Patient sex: M
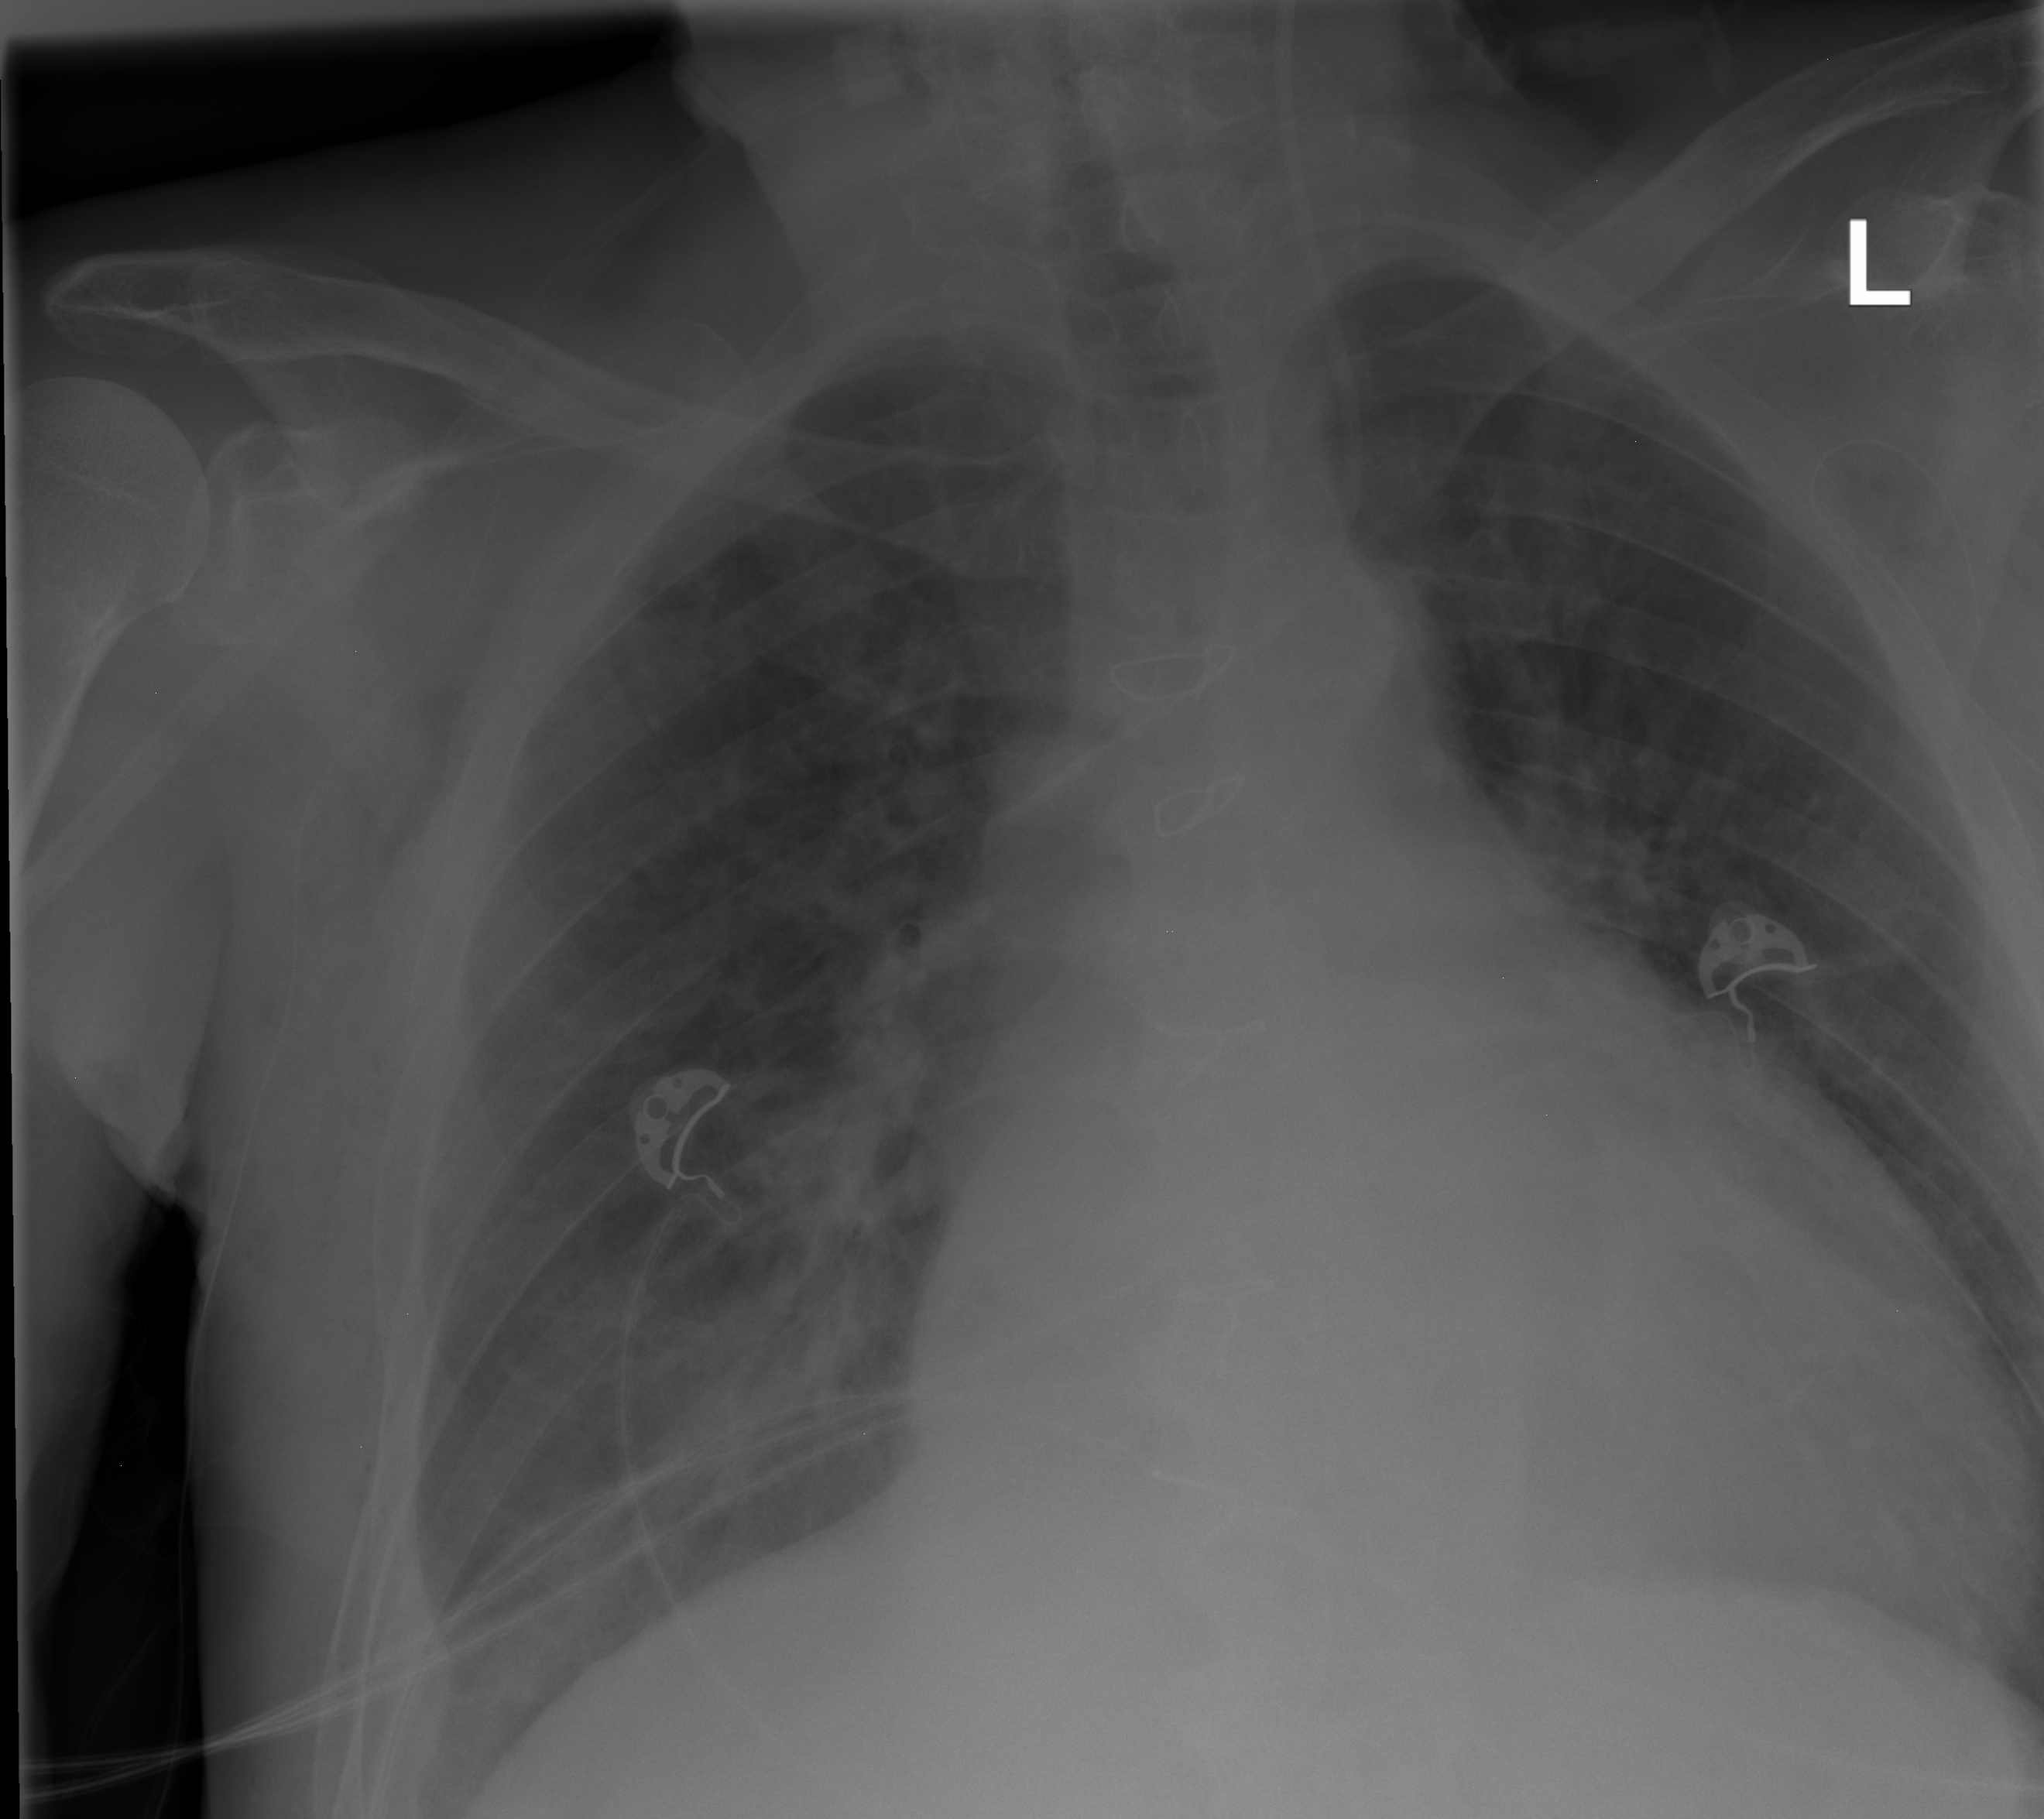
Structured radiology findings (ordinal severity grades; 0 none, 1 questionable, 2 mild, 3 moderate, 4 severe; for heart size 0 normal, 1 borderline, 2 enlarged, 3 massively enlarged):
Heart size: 2
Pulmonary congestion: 1
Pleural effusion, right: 0
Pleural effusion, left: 0
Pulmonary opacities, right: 2
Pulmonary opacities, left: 0
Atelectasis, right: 0
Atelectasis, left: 0